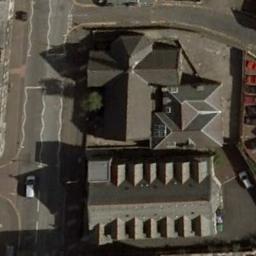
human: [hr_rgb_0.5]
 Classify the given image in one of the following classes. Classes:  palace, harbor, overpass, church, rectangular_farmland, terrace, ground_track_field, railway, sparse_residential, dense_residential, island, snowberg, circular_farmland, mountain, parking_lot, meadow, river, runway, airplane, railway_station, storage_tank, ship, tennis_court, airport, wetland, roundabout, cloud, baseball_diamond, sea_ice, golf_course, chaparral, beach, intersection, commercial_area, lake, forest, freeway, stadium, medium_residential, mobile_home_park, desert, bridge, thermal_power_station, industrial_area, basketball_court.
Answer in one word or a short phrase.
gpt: church